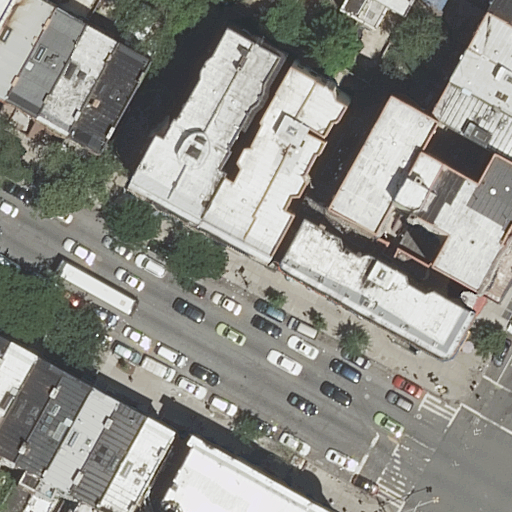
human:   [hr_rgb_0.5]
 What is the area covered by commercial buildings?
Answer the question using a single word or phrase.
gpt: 0m2

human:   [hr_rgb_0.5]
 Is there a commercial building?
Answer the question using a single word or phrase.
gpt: no

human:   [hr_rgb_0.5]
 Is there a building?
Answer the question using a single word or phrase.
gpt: yes

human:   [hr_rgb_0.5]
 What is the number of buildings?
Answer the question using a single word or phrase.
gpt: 23

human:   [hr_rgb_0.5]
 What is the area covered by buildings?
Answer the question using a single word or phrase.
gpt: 4088m2

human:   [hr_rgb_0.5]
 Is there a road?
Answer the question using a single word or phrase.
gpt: yes

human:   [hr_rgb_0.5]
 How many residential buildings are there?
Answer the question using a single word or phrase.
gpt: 23

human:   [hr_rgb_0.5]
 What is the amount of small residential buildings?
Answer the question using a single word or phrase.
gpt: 7

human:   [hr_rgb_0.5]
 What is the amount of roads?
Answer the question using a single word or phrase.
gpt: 3

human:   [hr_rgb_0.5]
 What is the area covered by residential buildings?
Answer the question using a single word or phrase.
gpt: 4088m2

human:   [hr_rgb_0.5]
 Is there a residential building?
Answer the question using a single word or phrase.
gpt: yes

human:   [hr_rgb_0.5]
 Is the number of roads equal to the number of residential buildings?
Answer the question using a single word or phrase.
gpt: no

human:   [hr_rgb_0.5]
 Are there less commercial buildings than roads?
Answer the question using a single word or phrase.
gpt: yes

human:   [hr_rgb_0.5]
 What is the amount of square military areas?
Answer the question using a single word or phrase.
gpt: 0

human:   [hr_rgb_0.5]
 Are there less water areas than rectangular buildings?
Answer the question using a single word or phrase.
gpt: yes

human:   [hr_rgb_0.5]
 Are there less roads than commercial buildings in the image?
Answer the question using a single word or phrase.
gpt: no

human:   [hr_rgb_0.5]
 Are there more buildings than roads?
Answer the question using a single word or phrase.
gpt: yes

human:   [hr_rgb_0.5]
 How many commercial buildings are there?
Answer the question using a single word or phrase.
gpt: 0

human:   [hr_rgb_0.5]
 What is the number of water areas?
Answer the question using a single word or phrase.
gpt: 0

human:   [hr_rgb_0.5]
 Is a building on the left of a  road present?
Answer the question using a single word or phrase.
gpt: yes

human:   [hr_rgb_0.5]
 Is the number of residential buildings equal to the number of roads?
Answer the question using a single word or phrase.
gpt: no

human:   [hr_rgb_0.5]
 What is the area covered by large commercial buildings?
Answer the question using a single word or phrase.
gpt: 0m2

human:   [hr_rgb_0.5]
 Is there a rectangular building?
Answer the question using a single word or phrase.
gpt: yes

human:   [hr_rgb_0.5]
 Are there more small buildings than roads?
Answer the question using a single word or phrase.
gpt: yes

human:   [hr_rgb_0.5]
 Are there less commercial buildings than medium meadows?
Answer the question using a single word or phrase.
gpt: no

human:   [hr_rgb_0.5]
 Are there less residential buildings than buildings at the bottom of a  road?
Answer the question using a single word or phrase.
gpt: no

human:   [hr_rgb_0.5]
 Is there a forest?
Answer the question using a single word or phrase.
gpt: no

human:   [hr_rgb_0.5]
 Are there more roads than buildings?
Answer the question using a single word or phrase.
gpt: no

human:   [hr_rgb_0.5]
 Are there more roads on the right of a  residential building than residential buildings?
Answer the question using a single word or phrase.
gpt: no

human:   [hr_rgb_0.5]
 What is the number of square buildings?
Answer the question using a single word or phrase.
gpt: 0

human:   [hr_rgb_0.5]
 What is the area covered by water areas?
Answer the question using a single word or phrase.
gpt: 0m2

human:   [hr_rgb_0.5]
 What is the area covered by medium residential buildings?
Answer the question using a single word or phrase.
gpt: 3129m2

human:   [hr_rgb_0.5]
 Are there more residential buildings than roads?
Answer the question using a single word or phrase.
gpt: yes

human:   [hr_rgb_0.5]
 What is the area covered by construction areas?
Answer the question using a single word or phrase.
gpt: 0m2

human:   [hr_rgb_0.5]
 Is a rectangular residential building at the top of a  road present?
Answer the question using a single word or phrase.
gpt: yes

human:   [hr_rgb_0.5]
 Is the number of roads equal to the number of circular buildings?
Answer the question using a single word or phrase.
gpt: no

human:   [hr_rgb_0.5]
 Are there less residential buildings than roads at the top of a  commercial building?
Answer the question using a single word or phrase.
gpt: no

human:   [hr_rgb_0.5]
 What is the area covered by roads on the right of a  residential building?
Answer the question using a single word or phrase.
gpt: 0m2

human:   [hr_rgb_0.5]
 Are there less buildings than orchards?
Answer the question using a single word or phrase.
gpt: no

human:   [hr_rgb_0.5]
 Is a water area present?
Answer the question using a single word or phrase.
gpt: no

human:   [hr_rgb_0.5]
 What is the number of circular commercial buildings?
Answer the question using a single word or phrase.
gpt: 0

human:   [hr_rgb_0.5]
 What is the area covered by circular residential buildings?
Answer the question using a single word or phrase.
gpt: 0m2

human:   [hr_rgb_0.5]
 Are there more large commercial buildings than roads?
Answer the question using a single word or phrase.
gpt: no

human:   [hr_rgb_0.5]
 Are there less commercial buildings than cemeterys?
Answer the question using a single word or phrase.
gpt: no

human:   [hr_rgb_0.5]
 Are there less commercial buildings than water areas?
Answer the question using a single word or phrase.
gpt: no

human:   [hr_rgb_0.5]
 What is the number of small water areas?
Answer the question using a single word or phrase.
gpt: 0

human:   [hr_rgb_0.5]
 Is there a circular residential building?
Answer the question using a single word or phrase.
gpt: no

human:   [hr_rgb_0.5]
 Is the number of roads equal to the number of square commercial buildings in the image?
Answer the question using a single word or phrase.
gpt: no

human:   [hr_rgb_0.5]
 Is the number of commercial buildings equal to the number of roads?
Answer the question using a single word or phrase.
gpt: no

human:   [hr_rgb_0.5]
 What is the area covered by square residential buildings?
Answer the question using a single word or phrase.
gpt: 0m2

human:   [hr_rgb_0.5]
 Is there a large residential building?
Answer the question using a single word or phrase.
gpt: yes

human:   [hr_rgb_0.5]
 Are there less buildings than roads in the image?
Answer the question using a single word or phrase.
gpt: no

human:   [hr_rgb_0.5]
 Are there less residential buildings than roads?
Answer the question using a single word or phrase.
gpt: no

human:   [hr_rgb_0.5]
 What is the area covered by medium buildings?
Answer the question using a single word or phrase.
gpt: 3129m2

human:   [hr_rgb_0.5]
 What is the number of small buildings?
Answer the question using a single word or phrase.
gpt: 7

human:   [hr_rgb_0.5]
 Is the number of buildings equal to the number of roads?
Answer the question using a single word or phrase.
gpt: no

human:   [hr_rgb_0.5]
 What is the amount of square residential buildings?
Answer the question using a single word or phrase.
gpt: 0

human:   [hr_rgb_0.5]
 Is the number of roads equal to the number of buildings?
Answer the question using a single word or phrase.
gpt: no

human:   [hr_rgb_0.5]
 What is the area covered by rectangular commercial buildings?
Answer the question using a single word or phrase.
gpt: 0m2

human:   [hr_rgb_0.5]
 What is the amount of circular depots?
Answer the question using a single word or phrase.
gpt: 0

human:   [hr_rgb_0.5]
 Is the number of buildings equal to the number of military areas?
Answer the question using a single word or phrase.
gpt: no

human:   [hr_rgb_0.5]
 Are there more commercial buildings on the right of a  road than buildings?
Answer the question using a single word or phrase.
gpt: no

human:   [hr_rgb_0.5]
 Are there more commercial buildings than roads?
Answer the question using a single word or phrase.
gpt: no

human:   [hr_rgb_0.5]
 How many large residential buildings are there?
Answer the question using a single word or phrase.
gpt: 1